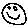
Label: smiley face